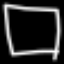
Label: square